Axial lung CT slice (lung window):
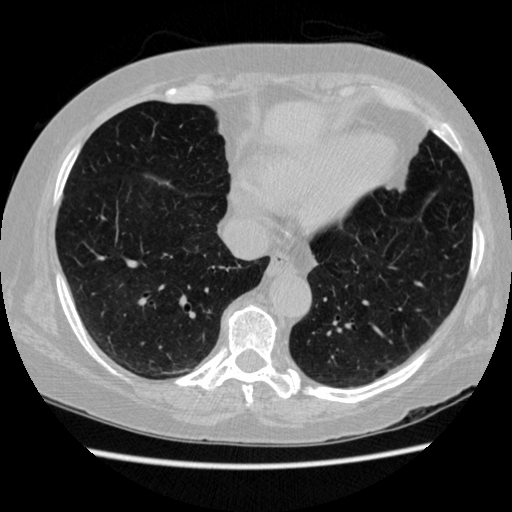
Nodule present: no